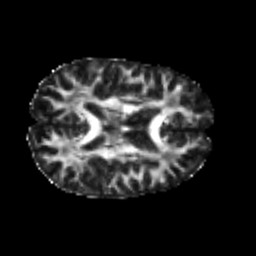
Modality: FA
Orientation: axial
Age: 20
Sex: female
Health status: healthy
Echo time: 0.074 s